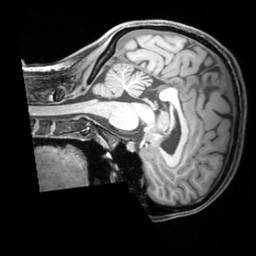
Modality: T1w
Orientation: sagittal
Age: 26
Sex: female
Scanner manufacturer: siemens
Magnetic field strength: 3 T
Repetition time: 1.97 s
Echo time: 0.00206 s